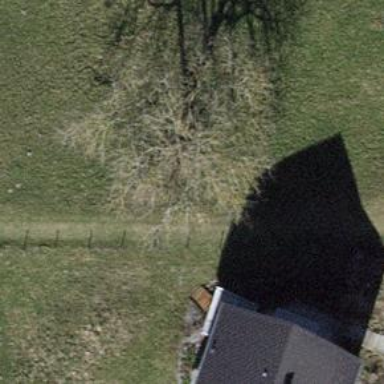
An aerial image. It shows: Beautiful tree in nature.